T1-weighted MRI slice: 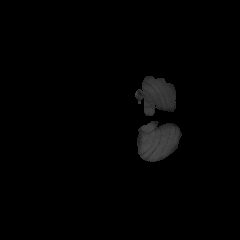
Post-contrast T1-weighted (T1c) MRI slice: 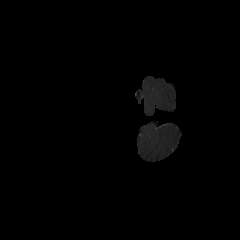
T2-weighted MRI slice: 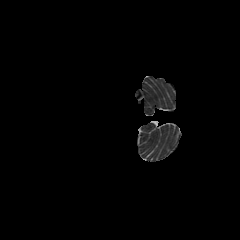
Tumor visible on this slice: no